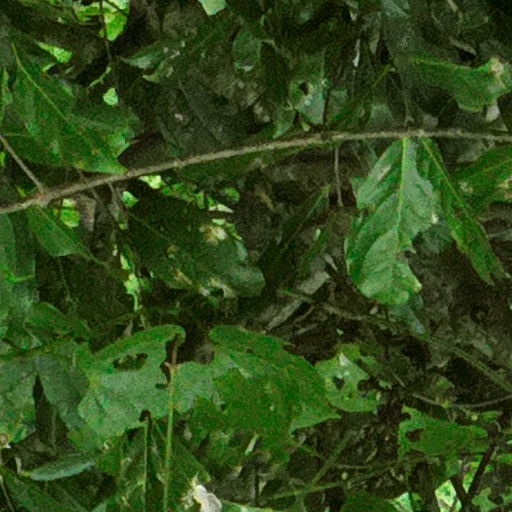
Species: Brosimum alicastrum
GBIF accepted scientific name: Brosimum alicastrum
Crown area (m\u00b2): 288.924